Question: Some background (<URL>:
- - -
I just seem to be running into a lot of new issues () for this "plugin" type of application.
So, my current struggle is trying to have a plugin that doesn't get inserted into a TTabSheet but will be resized and aligned directly on the form.
Since this would be easier to explain with a picture:

Now I manually do the alignment and the resize, but I'd much rather have the VCL alignment procedures () do it for me. That way I would just have to set the plugins alignment on its form without thinking.
After looking through the VCL source I began to step through the align code and how it's called. Basically when a TControl gets a WM_RESIZE it will:
1. Call Realign() which calls AlignControl()
2. AlignControl() will get the client rect and call AlignControls()
3. AlignControls() will call DoAlign() for each TAlignment type in this order: alTop, alBottom, alLeft, alRight, alClient, alCustom, alNone
4. DoAlign() will loop through FControls and FWinControls (which are TLists) and will align them appropriately
So my thought process is that if I create a new TWinControl, set it's handle to the plugins form () handle, and insert it into the FControls list with the proper align it should do my work for me.
Of course I'm here, so it failed miserably. I even get an AV when exiting the application about an invalid window handle. My guess is that the TWinControl I created is trying to free the handle of the plugins form () which doesn't exist any more.
What I've tried:
'''
procedure AddHandleToControlList(AHandle: DWORD; Align: TAlign);
var
NewWinControl : TWinControl;
begin
NewWinControl := TWinControl.Create(frmMain);
NewWinControl.WindowHandle := AHandle;
NewWinControl.Align := Align;
NewWinControl.Width := frmMain.ClientWidth;
NewWinControl.Height := 30;
NewWinControl.Parent := frmMain;
end;
procedure AddHandleToControlList(AHandle: DWORD; Align: TAlign);
var
NewWinControl : TWinControl;
begin
NewWinControl := TWinControl.Create(frmMain);
NewWinControl.WindowHandle := AHandle;
NewWinControl.Align := Align;
NewWinControl.Width := frmMain.ClientWidth;
NewWinControl.Height := 30;
TWinControl(frmMain).Insert(NewWinControl);
end;
'''
Soooo, thoughts?
Ok, so this correctly adds the control to the list and conforms the the TAlign set (why is it that I spend 8 hours trying to figure something out, I post here, and then the answer just appears...oh well someone might find this question and my ramblings useful):
'''
procedure AddHandleToControlList(AHandle: DWORD; AName: PChar; ATop, ALeft, AWidth, AHeight: Integer; AAlign: TAlign);
var
NewWinControl : TWinControl;
begin
NewWinControl := TWinControl.Create(frmMain);
With NewWinControl Do
begin
Name := AName;
Top := ATop;
Left := ALeft;
Width := AWidth;
Height := AHeight;
Align := AAlign;
WindowHandle := AHandle;
Visible := True;
end;
TWinControl(frmMain).InsertControl(NewWinControl);
end;
'''
The issue now is that when the application closes, I get the invalid error AV...I shall continue!!
Ok, so it is TWinControl.DestroyWindowHandle that raises the AV because the window handle doesn't exist any more. I'm trying to think of a clean solution.
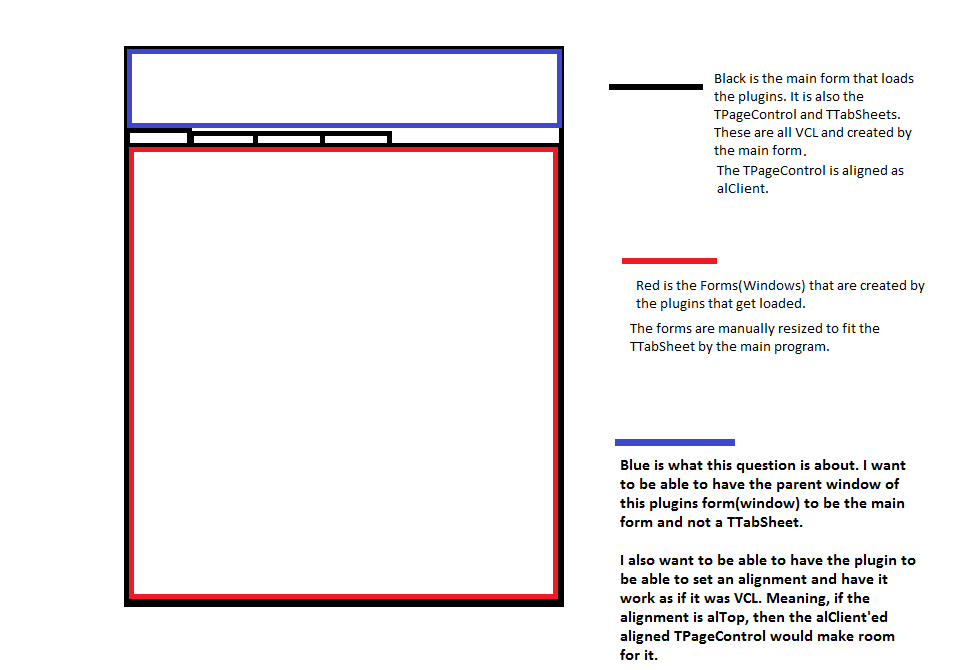
Answer: Derive a new class from 'TWinControl' and override its virtual 'DestroyWindowHandle()' method to not free the 'HWND' you provide. The default implementation of 'TWinControl.DestroyWindowHandle()' calls the Win32 API 'DestroyWnd()' function.